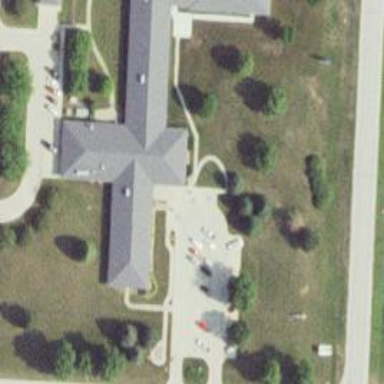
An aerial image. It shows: Nursing home.